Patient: sex F, age 40
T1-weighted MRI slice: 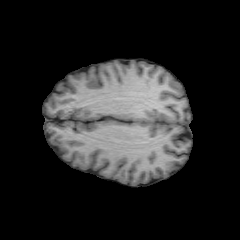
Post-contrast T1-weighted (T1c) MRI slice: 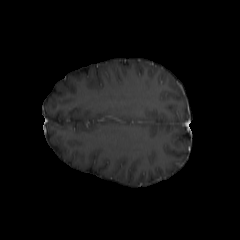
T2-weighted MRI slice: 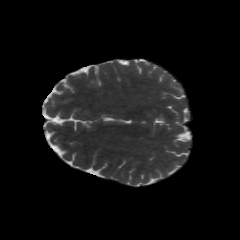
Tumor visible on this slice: no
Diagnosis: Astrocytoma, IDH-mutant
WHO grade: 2